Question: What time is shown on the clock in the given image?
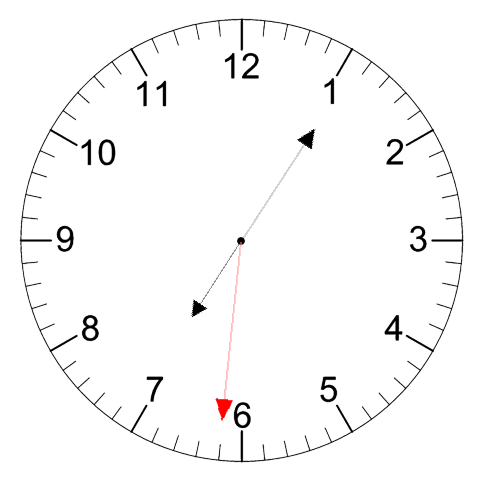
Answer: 07:05:31